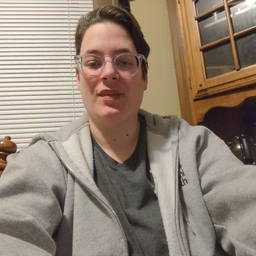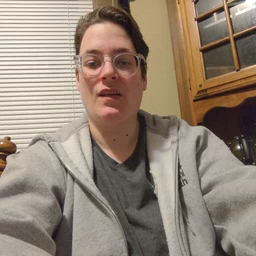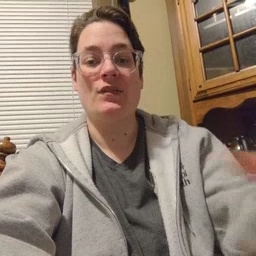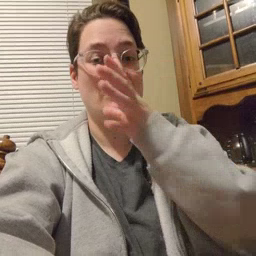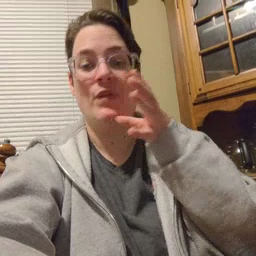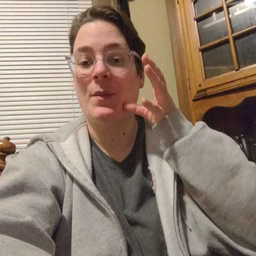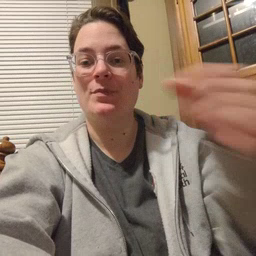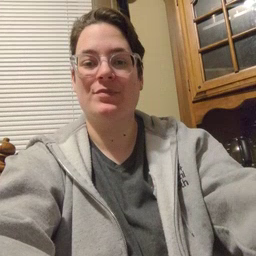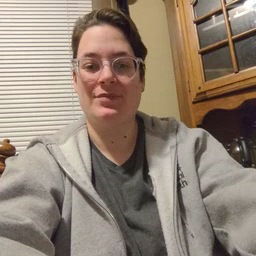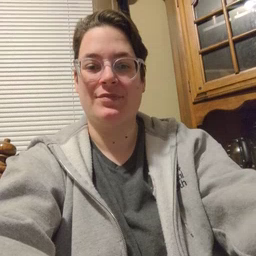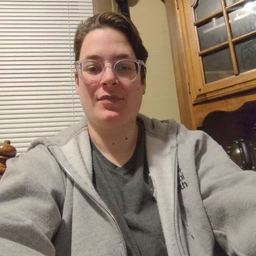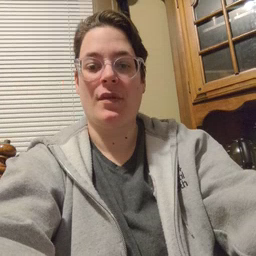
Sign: farm